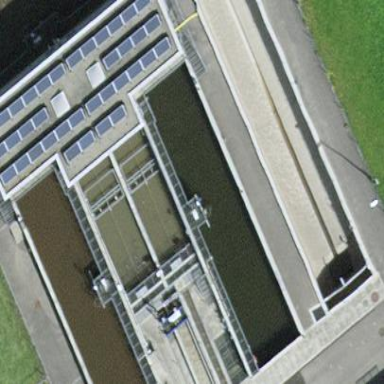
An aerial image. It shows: Wastewater plant.